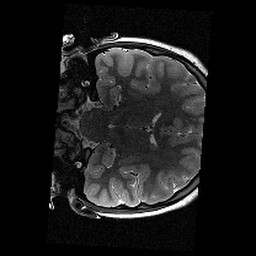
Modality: T2w
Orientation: coronal
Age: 12
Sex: female
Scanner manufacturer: siemens
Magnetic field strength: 3 T
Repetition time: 9.23 s
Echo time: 0.067 s